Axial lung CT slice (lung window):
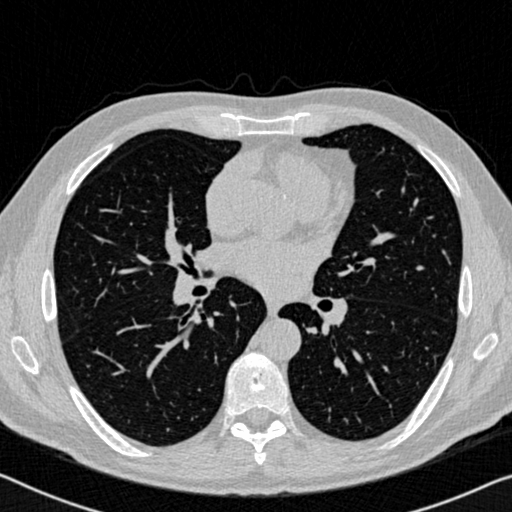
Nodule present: no